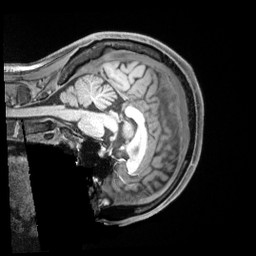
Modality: T1w
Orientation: sagittal
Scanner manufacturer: siemens
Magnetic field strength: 3 T
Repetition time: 2.5 s
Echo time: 0.00218 s